Question: need your help on creating new column.
1. create new column
2. if Date < Current Month and Year = change to value to Current Month and Year (MMM-YY)
3. if Date >= Current Month and Year = no change
here is an example, all red are in the past hence in the new column the new date is this month (Aug-22)
I tried below but no luck:
'''
string_input_with_date = df["Old Column"]
past = datetime.strptime(string_input_with_date, "%b-%y")
present = datetime.now()
past.date() < present.date()
'''
[enter image description here]

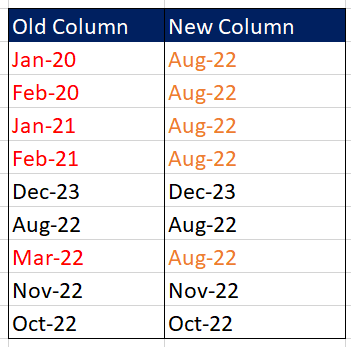
Answer: Try this:
'''
import pandas as pd
import datetime
df = pd.DataFrame({'Old Column': ['Jan-20', 'Feb-20', 'Jan-20', 'Feb-21', 'Dec-23', 'Aug-22', 'Mar-22', 'Nov-22', 'Oct-22']})
df['tmp'] = '01-' + df['Old Column']
df['tmp'] = pd.to_datetime(df['tmp'], format="%d-%b-%y", errors='coerce')
present = datetime.datetime.now()
condition = df['tmp'].dt.date < datetime.date(present.year, present.month, 1)
df['New Column'] = df['Old Column']
df.loc[condition, 'New Column'] = present.strftime('%b-%y')
df['New Column']
'''
1. I added a tmp column, which is later transformed to_datetime
2. And I used df.loc to replace all rows corresponding to the condition with present.strftime('%b-%y')
This is the output
'''
0 Aug-22
1 Aug-22
2 Aug-22
3 Aug-22
4 Dec-23
5 Aug-22
6 Aug-22
7 Nov-22
8 Oct-22
Name: New Column, dtype: object
'''